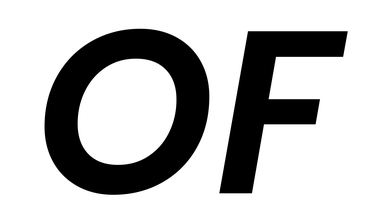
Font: Poppins-SemiBoldItalic